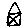
Label: house